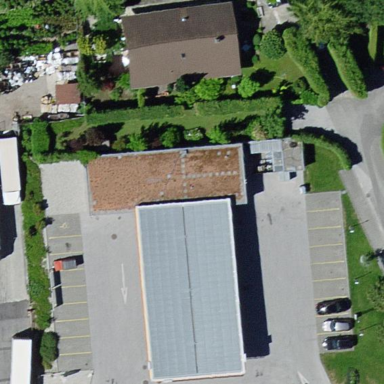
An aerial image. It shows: View of roof of building.